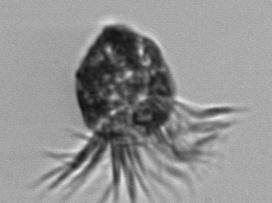
Label: Pelagostrobilidium